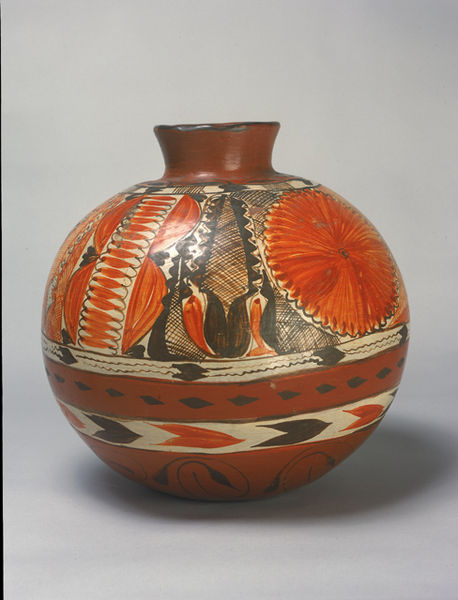
Titel: Water Jar (Cántaro)
Standort: Amherst (Massachusetts, USA)
Institution: Mead Art Museum, Amherst College
Schlagwörter: feathers, red, white, black, empty, old, painting, decorative, flowers, pattern, brown, pot, vase, flower, orange, waves, horizontal, decoration, ornament, sketch, glass, abstract, urn, design, history, art, colorful, circle, lines, shapes, ceramic, vessel, fish, stylized, blumen, paints, pottery, bronze, round, jug, big, painted, base, braun, arrows, orb, nice, ceramics, rund, muster, clay, diamond, sphere, circular, squash, foreign, diamonds, civilization, intricate, stoneware, blossoms, decorative art, cermaic', vessell, lattice, earthware, töpferei, dunkelgrün, kliein, vaas, hand paint, handmade, incised, vhgv, histor, köcsög, overseas, 항아리, 무늬, 모양, 토기, 그림자, 주황색, 야채, 주둥이, 그물, 부채, 점, 검은색